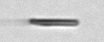
Label: fiber